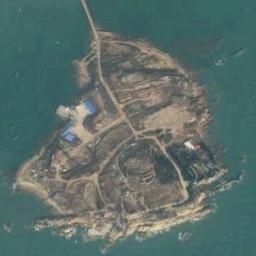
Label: island